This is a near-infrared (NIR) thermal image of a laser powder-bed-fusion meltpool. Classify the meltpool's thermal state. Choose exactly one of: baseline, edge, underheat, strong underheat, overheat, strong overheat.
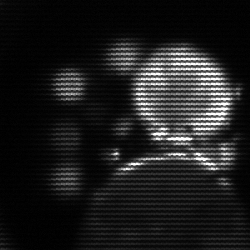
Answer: edge